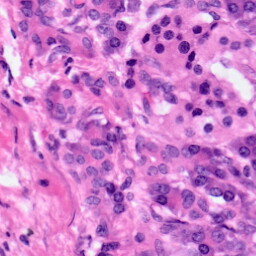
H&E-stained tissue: Pancreatic